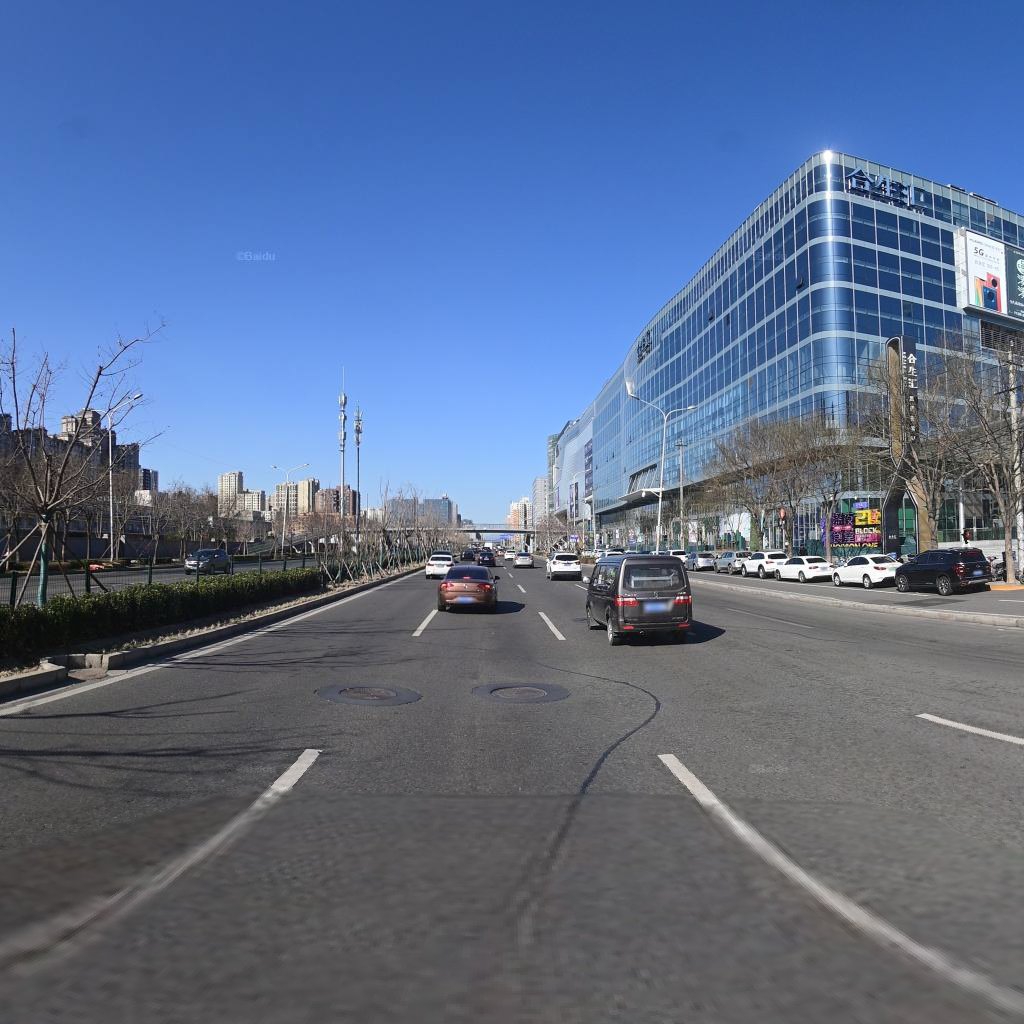
Region: Chaoyang
Road damage annotations: longitudinal patch, manhole cover, manhole cover, longitudinal patch